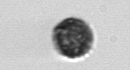
Label: Pseudochattonella_farcimen